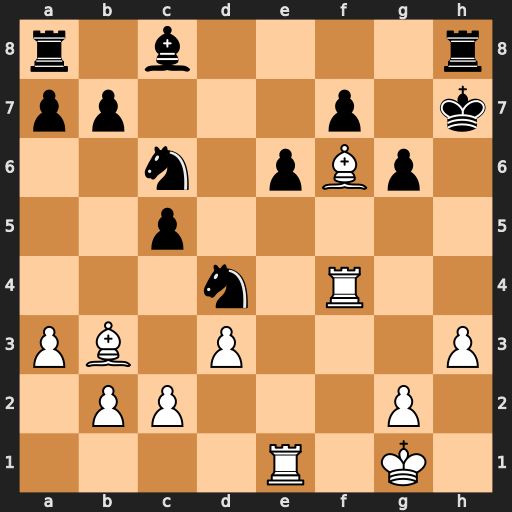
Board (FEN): r1b4r/pp3p1k/2n1pBp1/2p5/3n1R2/PB1P3P/1PP3P1/4R1K1
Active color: w
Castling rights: -
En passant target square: -
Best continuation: Rh4+ Kg8 Rxh8#